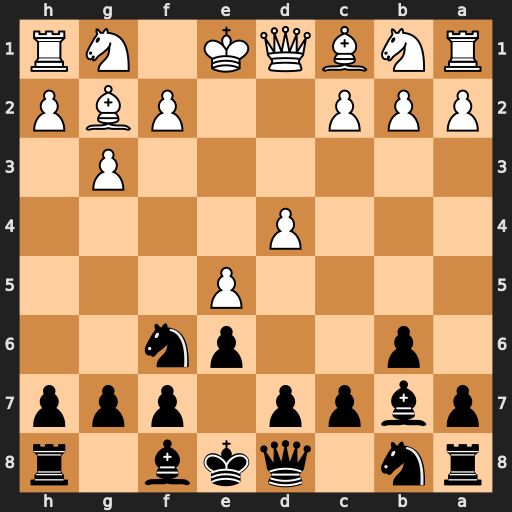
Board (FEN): rn1qkb1r/pbpp1ppp/1p2pn2/4P3/3P4/6P1/PPP2PBP/RNBQK1NR
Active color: b
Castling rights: KQkq
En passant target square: -
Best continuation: Bxg2